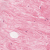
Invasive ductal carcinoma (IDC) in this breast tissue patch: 0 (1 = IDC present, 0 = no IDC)